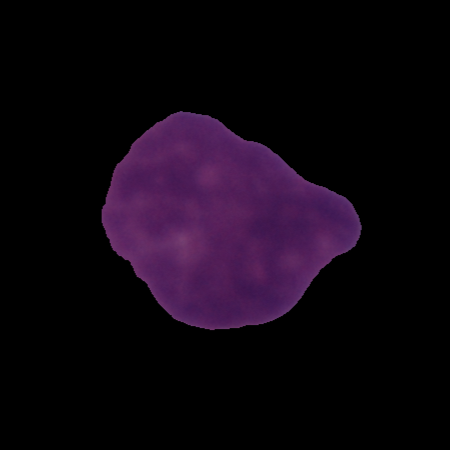
Label: cancer